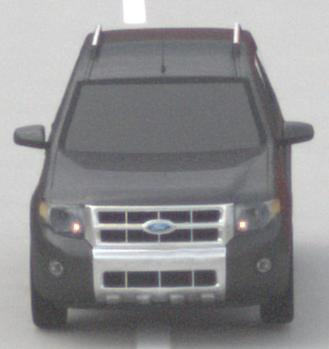
Make: Ford
Model: Escape Hybrid
Detailed model: -
Model produced from: 2004
Model produced until: 2012
Doors: 5
Color: gray
Road condition: dry road
Daytime: morning or afternoon
Contrast: low contrast